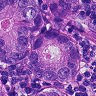
Metastatic tissue present: yes